九年级 · 度量几何学
如图所示,$A、B、C、D$是圆上的点,$angle1=68^{circ},angleA=40^{circ}$.则$angleD=$
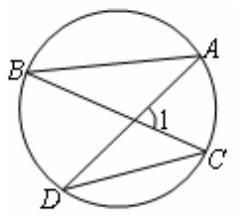
答案: $28^{circ}$